Interaction volume radius: 5 \u00c5
Interaction volume height: 25 \u00c5
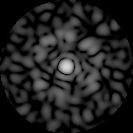
Disorder parameter: 0.7542